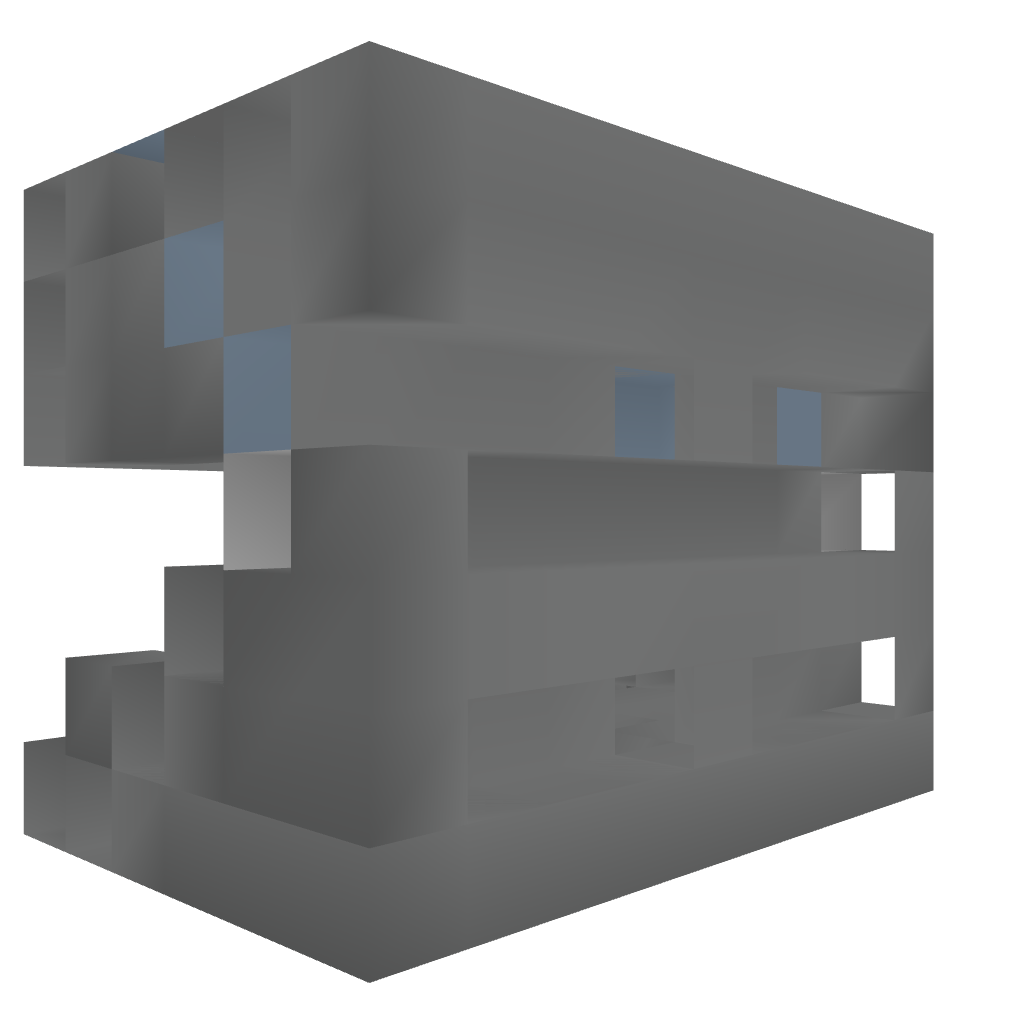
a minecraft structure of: DJ BlockBeat's Booth